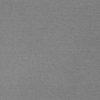
Label: dusty